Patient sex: F
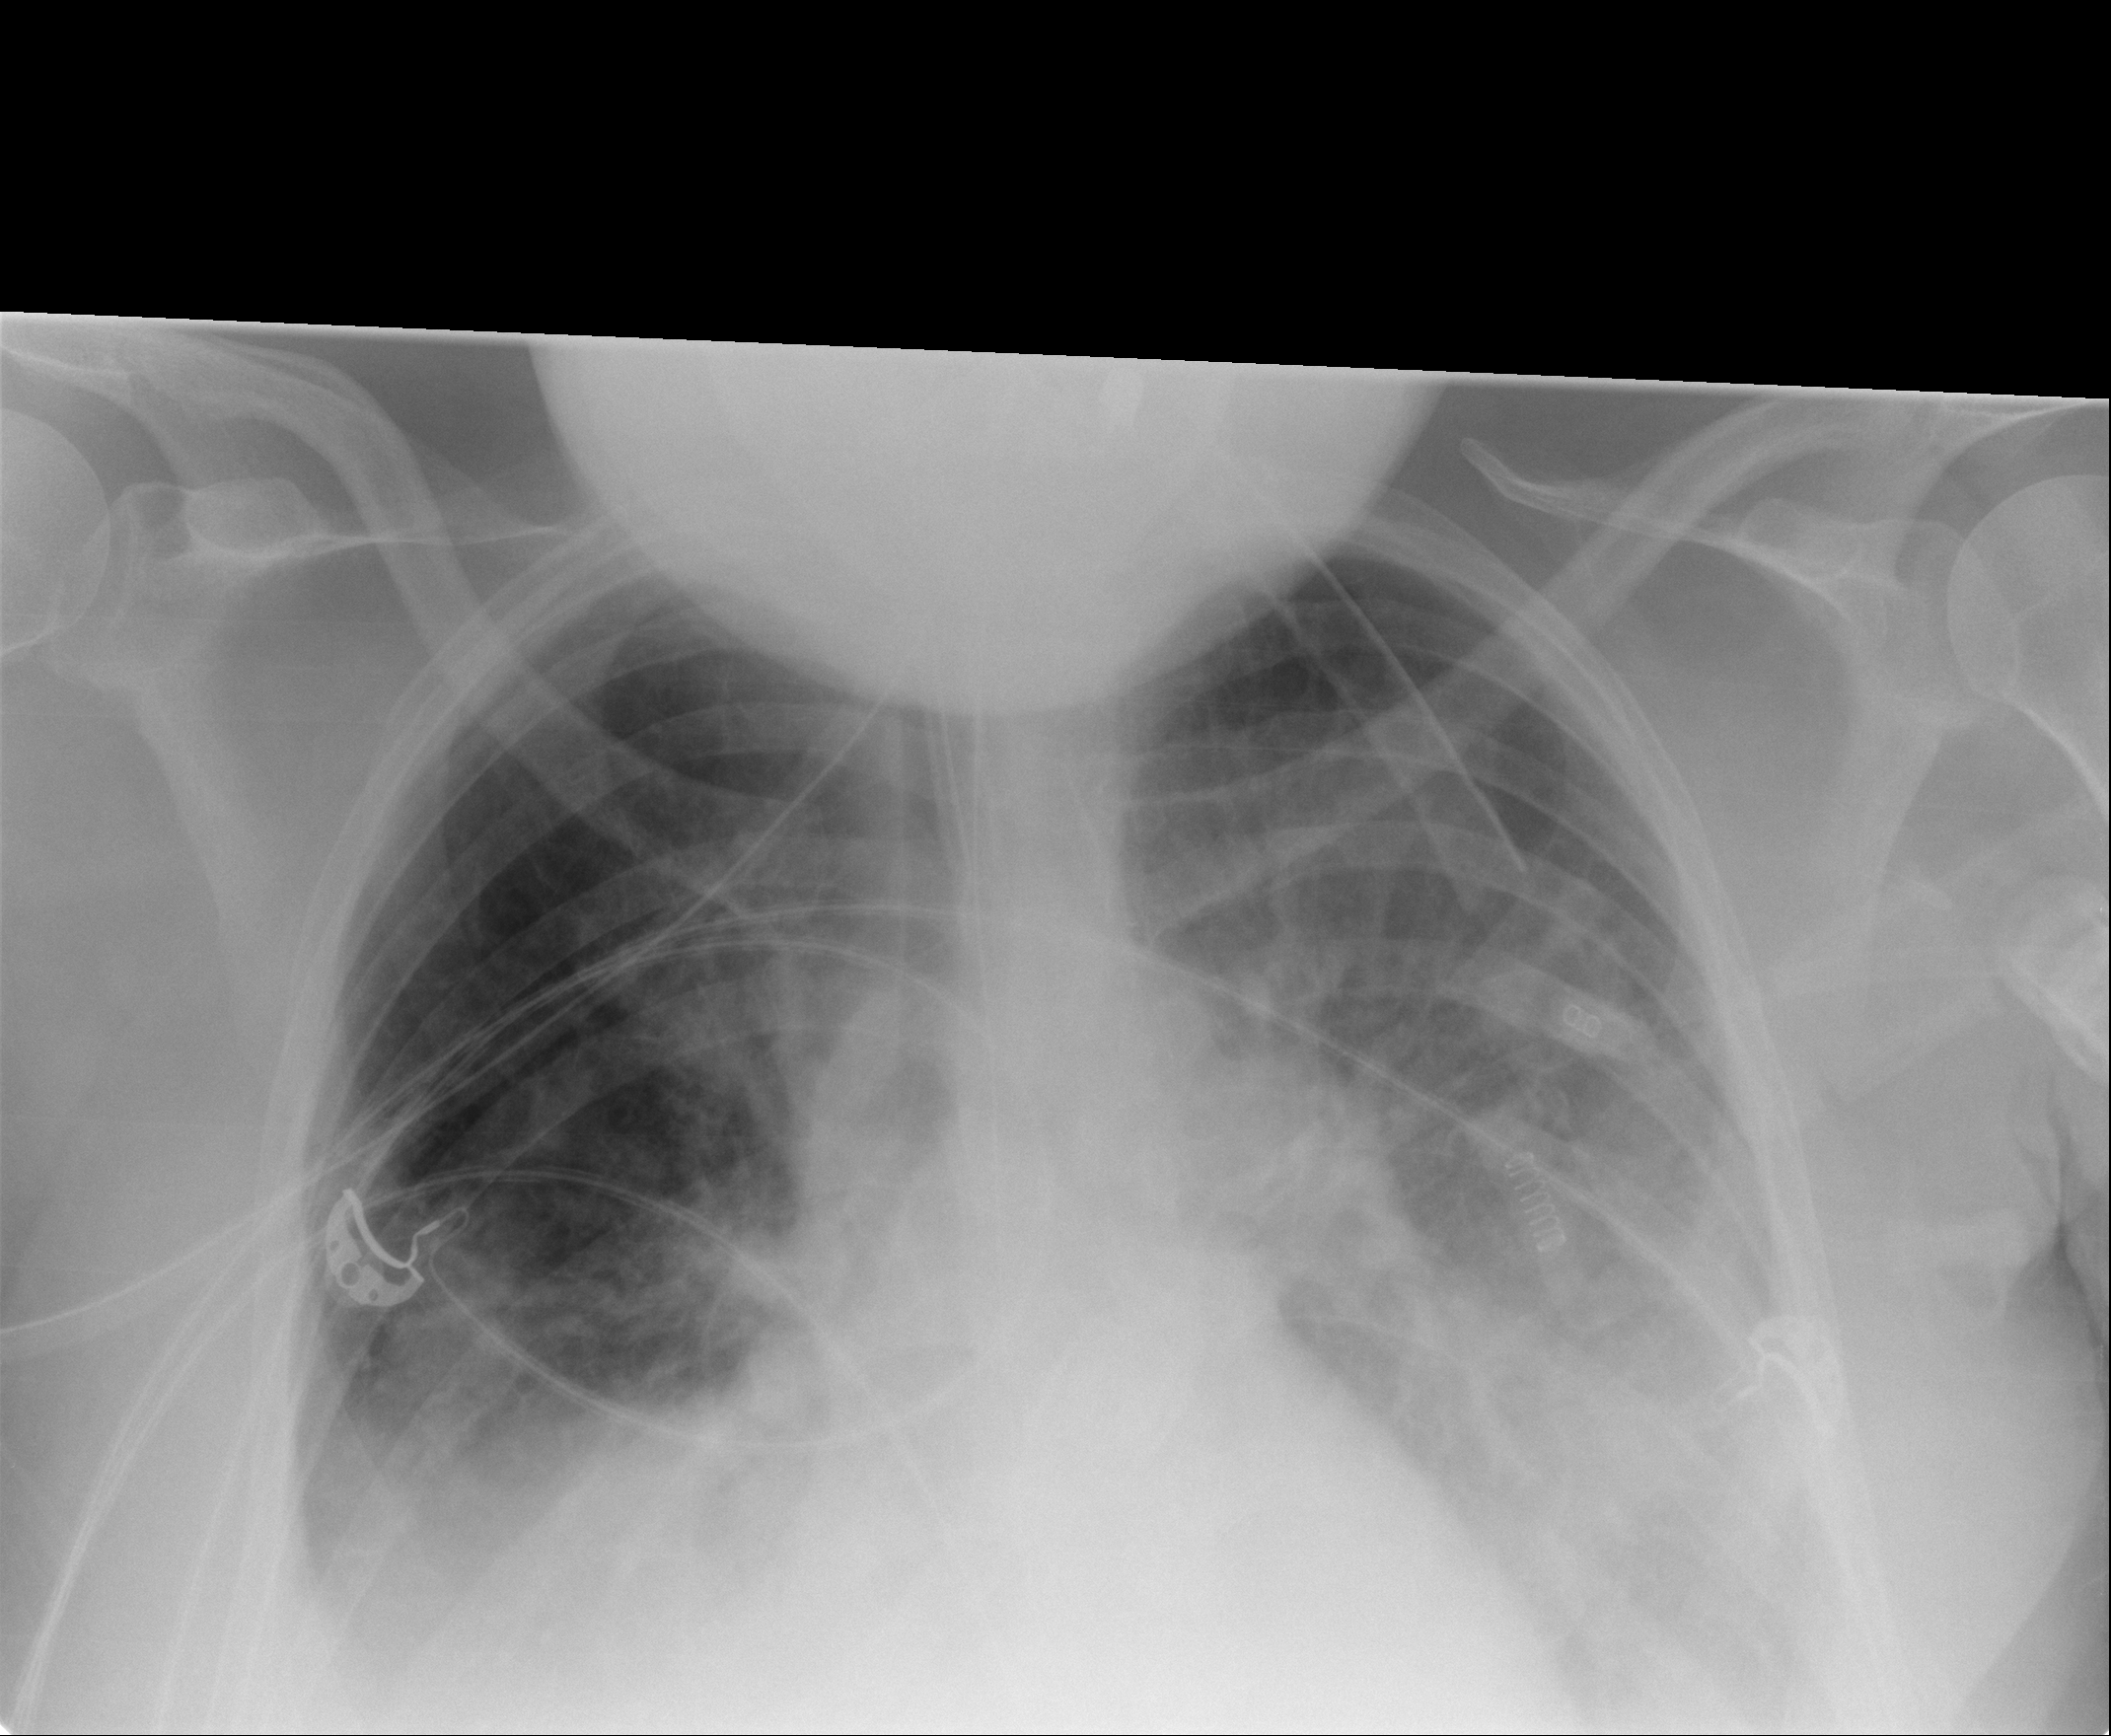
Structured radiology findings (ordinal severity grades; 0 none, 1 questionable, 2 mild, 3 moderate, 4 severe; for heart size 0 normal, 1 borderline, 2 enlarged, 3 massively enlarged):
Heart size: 0
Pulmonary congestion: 2
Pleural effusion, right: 2
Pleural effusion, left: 2
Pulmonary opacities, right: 2
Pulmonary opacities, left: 2
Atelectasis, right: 2
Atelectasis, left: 2